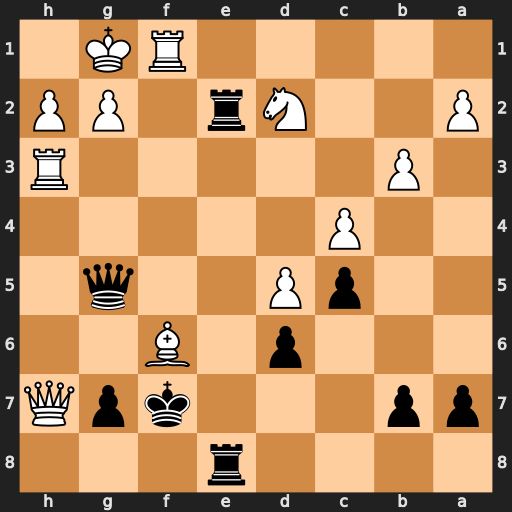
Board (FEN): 4r3/pp3kpQ/3p1B2/2pP2q1/2P5/1P5R/P2Nr1PP/5RK1
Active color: b
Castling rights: -
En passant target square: -
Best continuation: Qxg2#